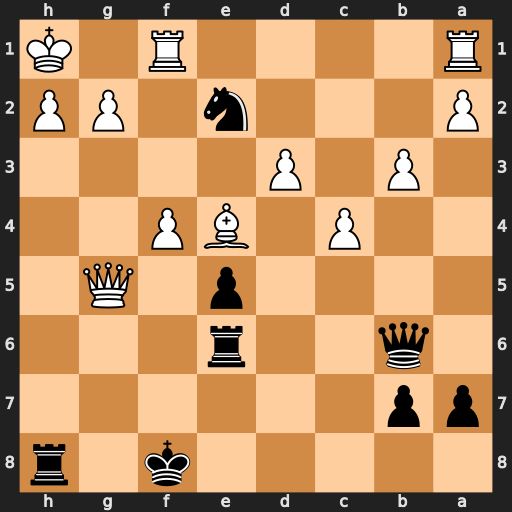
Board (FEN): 5k1r/pp6/1q2r3/4p1Q1/2P1BP2/1P1P4/P3n1PP/R4R1K
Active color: b
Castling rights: -
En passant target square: -
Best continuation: Rxh2+ Kxh2 Rh6+ Qxh6+ Qxh6#